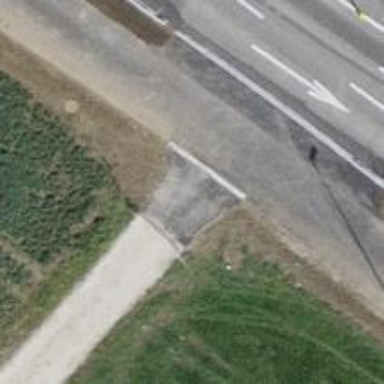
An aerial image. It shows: Asphalt cycleway intersecting with asphalt footway.